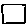
Label: square